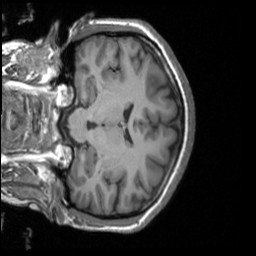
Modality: T1w
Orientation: coronal
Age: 20
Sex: female
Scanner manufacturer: siemens
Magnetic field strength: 3 T
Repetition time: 1.9 s
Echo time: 0.00226 s